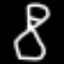
Label: hourglass